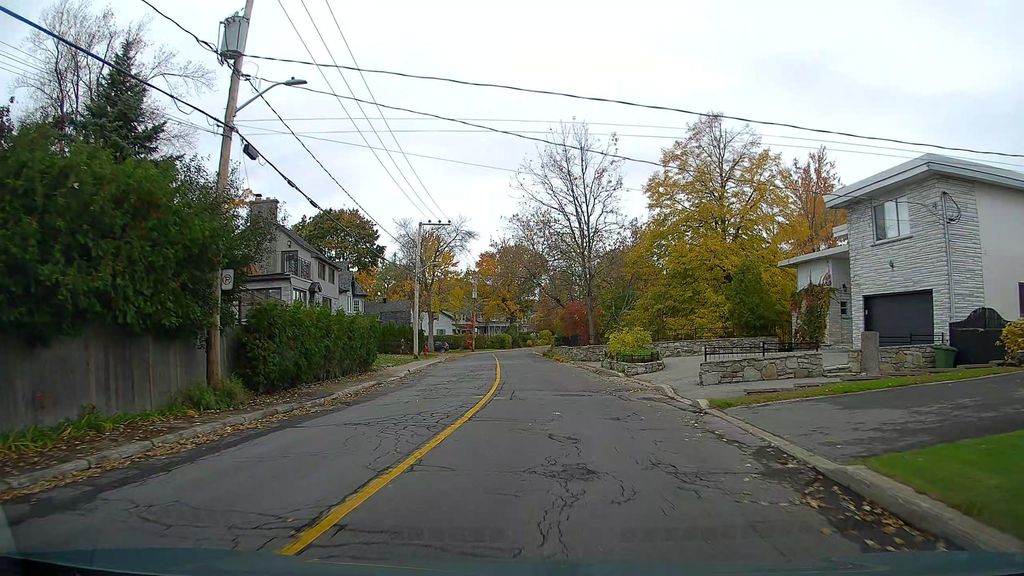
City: montreal